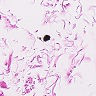
Metastatic tissue present: no